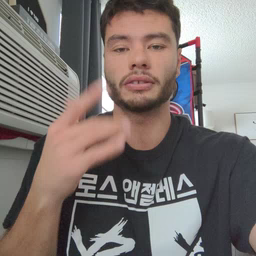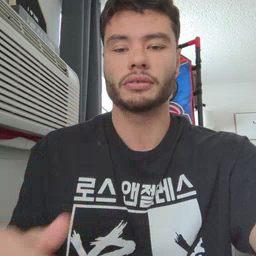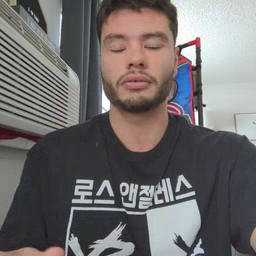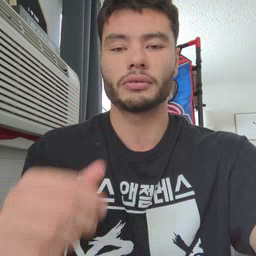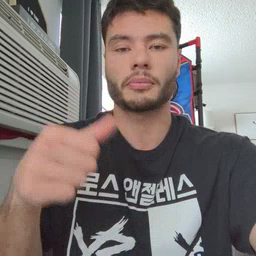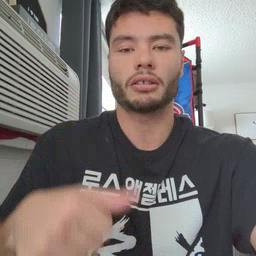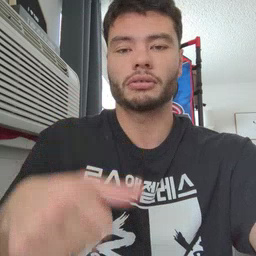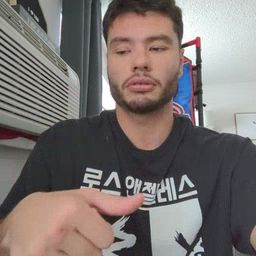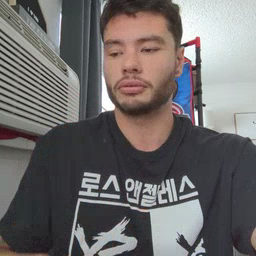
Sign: puzzle